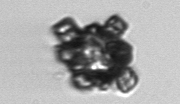
Label: Delphineis